Question: I am using the jquery function $.getJson. It is sending the data I want and the PHP script producing the JSON is working as it should. However, the problem I am having occurs from here.
In my $.getJSON code, I want it to simply log the results if successful and log as an error if an error... You guessed it... I'm getting an error...
Here is my JSON code being passed to it that is producing the error but I can not see what is wrong with it....
'''
{
"results":{
"city":[
"metric":"visits",
"dimension":"city",
"data":[["London","5"],["Glasgow","3"],["(not set)","1"],["Aberdeen","1"],["Antalya","1"]]
],
"browser":[
"metric":"visits",
"dimension":"browser",
"data":[["Internet Explorer","11"],["Chrome","9"],["Firefox","3"],["Safari","3"],["Android Browser","2"]]
],
"screenResolution":[
"metric":"visits",
"dimension":"screenResolution",
"data":[["1280x800","5"],["1680x1050","4"],["1024x768","3"],["1366x768","3"],["1280x1024","2"]]
]
}
}
'''
UPDATED TO SHOW CODE
This is my code used for getting the results
'''
$.ajax({
//DEFINE URL being called by Ajax
url:'./getAnalytics.php',
dataType: "json",
data:{dateToSearch:dateToSearch},
success:function(resultsToView){
console.log(resultsToView);
},error:function(resultsToView){
console.log("Error: " + resultsToView);
}
});
'''
And the console shows:

When I get this back, the error function is called rather than success.
Please help.
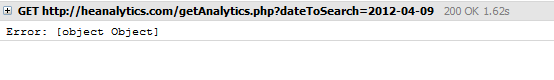
Answer: Your <URL>, where the items do not have keys. Change
'''
[
"metric":"visits",
"dimension":"...",
...
]
'''
to (map) syntax with curly braces:
'''
{
"metric":"visits",
"dimension":"...",
...
}
'''
---
Also, the error callback has the signature 'Function(jqXHR xhr, String textStatus, String errorThrown)'. You're logging the stringification of the 'xhr' object, which is not helpful. Better use
'''
...,
error: function(xhr, status, error) {
console.log("Error: "+error+" ("+status+")", xhr);
}
'''